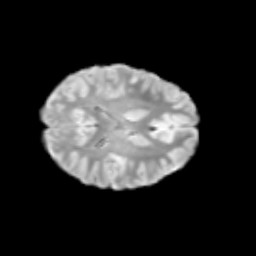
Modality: T2w
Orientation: axial
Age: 11
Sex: female
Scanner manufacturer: siemens
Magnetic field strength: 3 T
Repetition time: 3.8 s
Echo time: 0.07 s